Question: I have a drop down menu inside an accordion (on the outside portion of it). I want to be able to make a selection on any of the drop down menus without the accordion changing to the panel that that drop down menu is on.

Full files <URL>
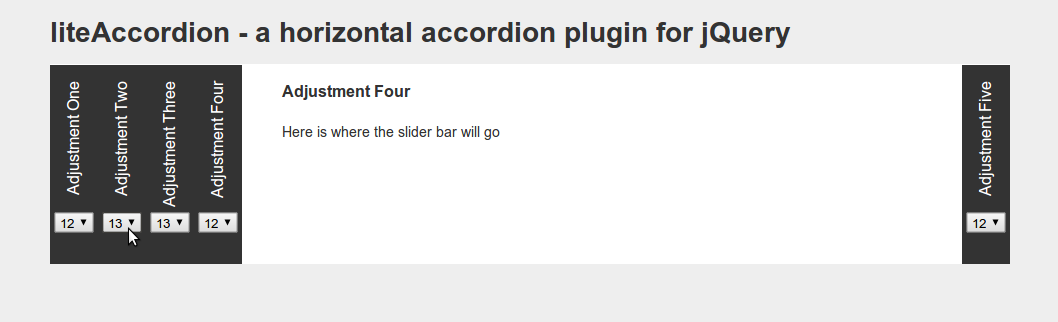
Answer: I've created a <URL>.
I've changed your 'id' to 'class' for your '<select>' elements and put this:
'''
$('.selectOne').click(function(){
return false;
});
'''
Hope it helps.